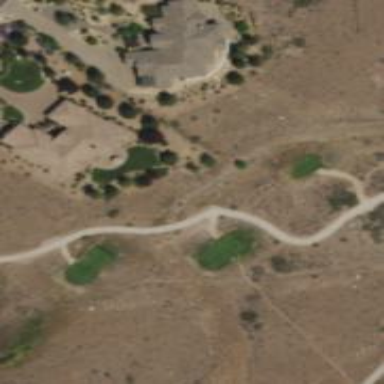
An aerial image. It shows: Service road designated as golf cart path.